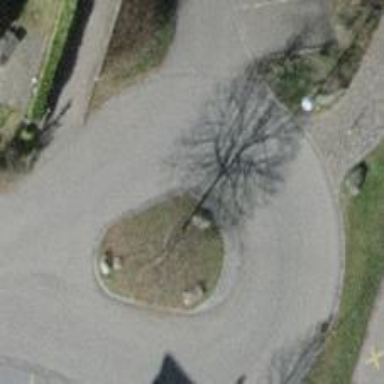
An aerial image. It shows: Paved parking aisle designated as service road.